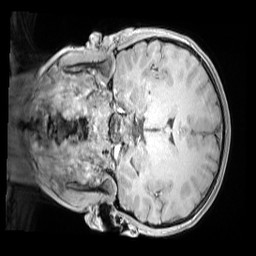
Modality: MP2RAGE
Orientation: coronal
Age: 10
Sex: male
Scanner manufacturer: siemens
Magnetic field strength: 3 T
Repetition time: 4 s
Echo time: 0.00303 s